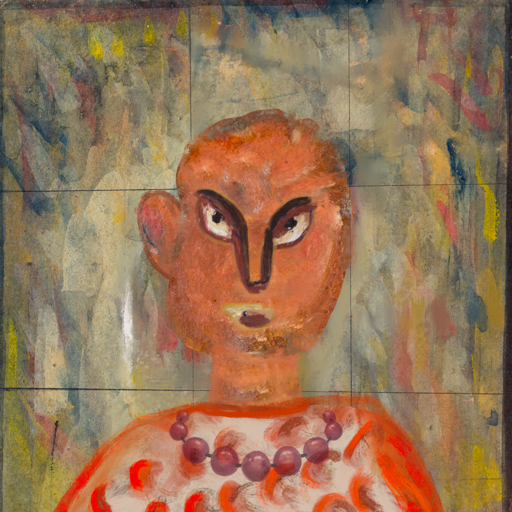
Background: GypsyMother, Head And Neck Front: Boggyland, Face Front: After_Raid, Bust: Rupkatha, Hair Front: Blank, Head Accessory: Blank, Second Necklace: Blank, Necklace: Irani_2, Baby: Blank